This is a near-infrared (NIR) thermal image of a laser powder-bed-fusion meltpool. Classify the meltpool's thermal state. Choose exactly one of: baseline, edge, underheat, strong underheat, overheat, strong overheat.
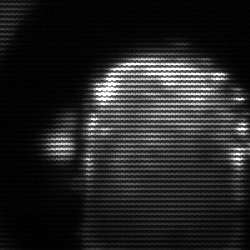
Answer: baseline